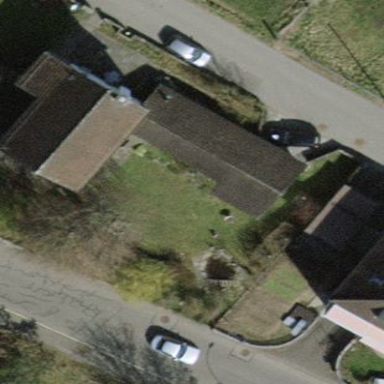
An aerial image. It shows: Building with pitched roof.